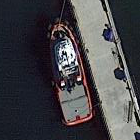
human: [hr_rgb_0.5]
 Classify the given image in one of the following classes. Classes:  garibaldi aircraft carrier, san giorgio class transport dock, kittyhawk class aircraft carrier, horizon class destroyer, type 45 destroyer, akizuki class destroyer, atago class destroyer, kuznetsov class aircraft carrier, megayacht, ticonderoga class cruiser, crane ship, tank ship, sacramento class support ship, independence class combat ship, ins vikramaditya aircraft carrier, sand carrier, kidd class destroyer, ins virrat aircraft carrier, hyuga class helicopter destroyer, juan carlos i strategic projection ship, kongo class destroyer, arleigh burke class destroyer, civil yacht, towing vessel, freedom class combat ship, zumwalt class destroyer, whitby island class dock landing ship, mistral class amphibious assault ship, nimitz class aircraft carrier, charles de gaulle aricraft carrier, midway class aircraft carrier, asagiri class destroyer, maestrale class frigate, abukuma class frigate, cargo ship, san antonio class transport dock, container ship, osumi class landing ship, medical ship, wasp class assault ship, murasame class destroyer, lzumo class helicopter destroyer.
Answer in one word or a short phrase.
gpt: Towing vessel